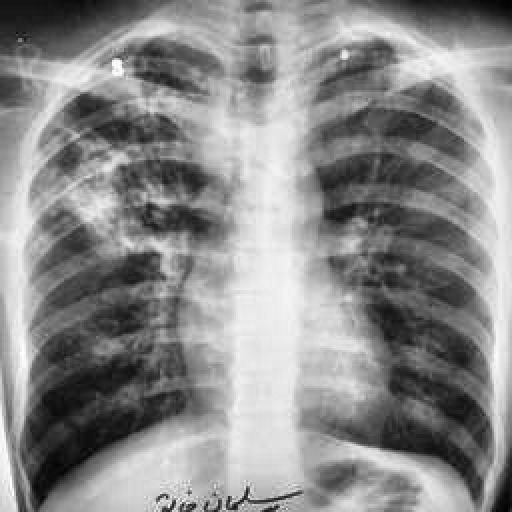
Finding: TUBERCULOSIS